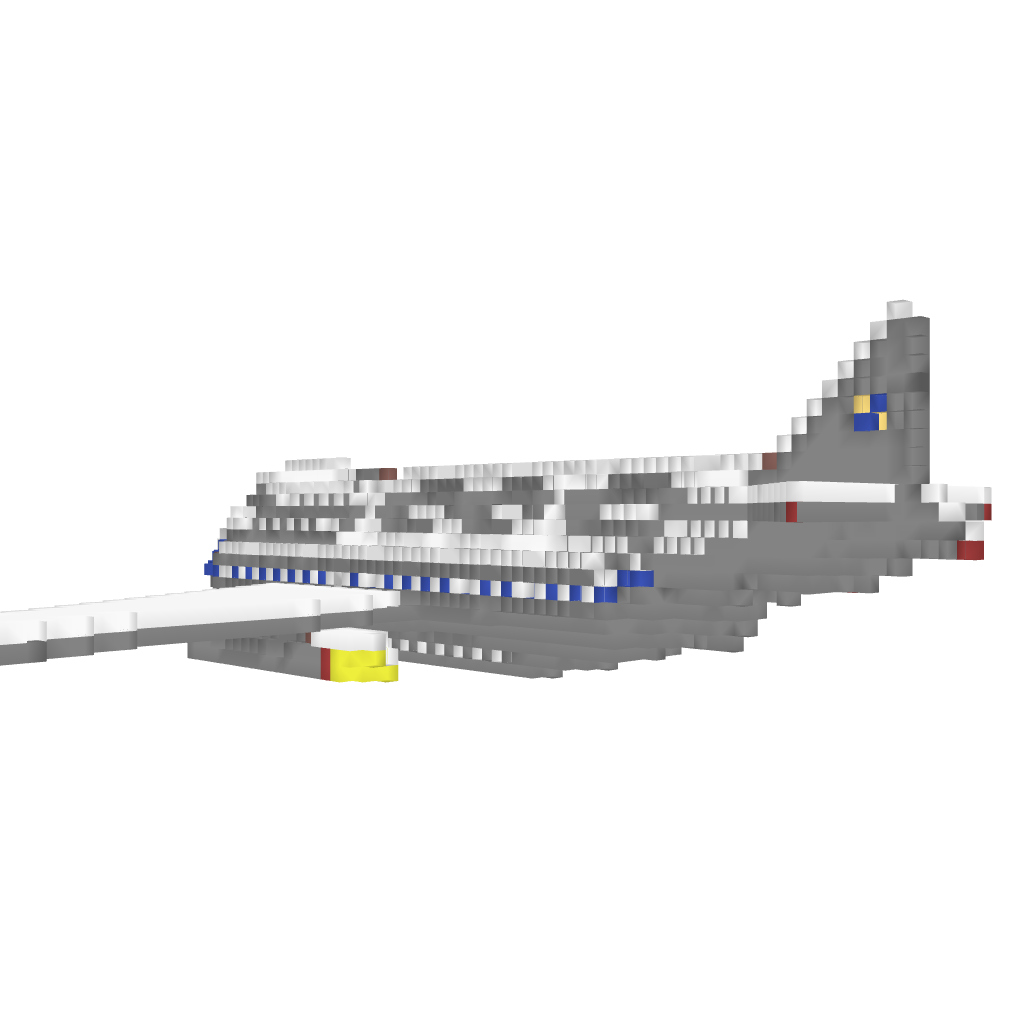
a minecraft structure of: Jumbo Jet bad low quality